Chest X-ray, AP view. Patient: 43 years old, sex F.
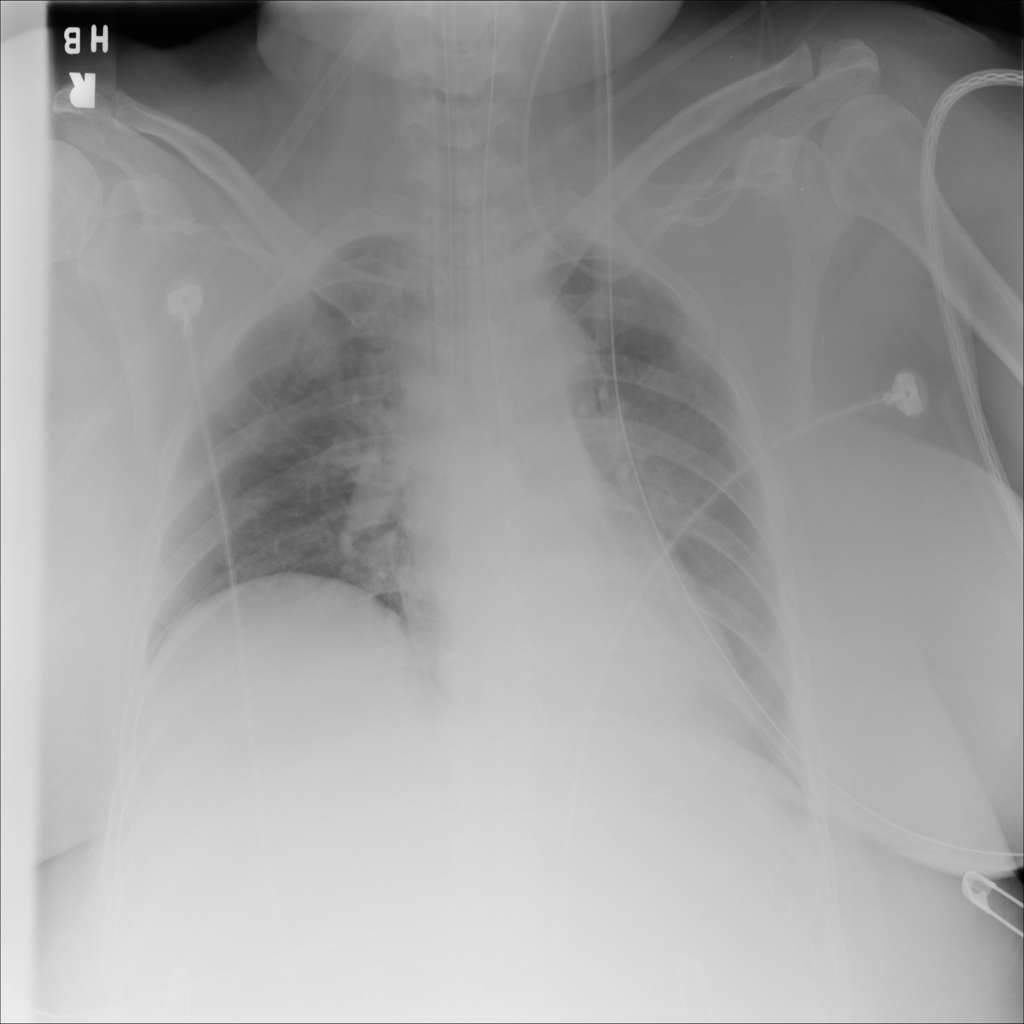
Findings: No Finding